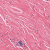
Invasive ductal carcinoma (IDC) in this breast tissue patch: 0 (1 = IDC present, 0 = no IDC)